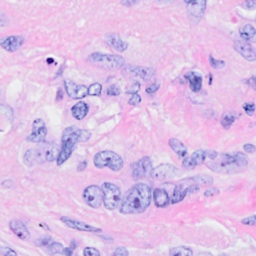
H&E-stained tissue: Breast